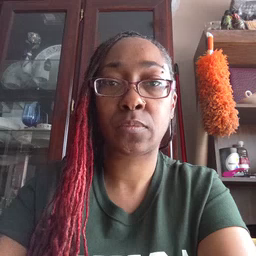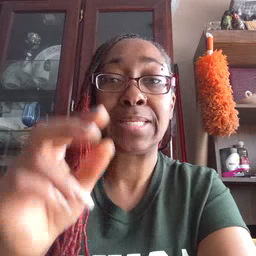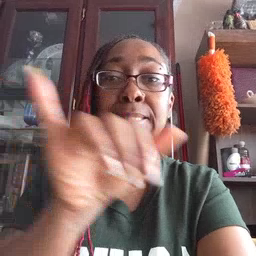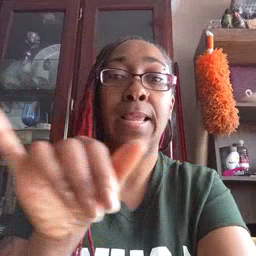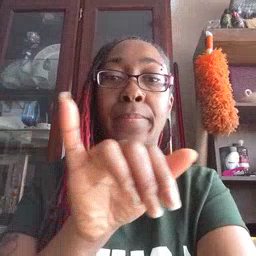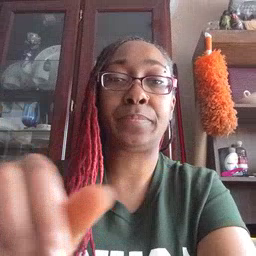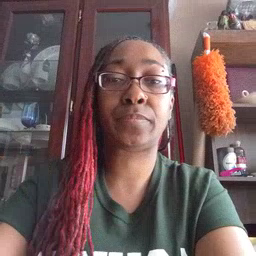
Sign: same